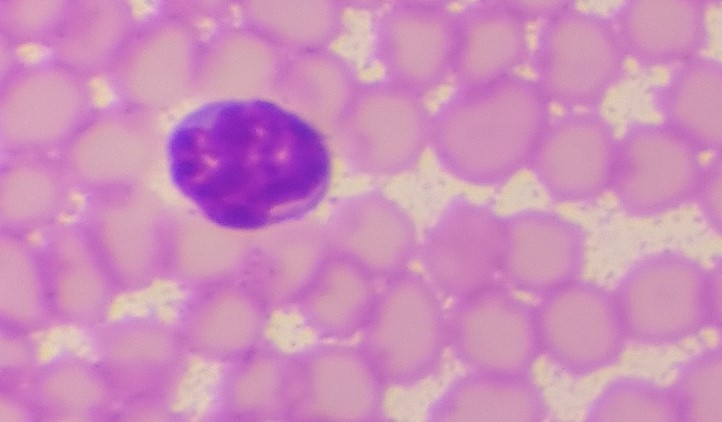
White blood cell type: Lymphocyte